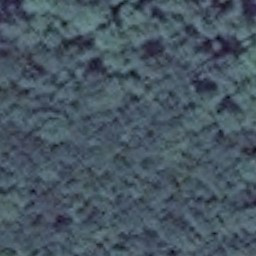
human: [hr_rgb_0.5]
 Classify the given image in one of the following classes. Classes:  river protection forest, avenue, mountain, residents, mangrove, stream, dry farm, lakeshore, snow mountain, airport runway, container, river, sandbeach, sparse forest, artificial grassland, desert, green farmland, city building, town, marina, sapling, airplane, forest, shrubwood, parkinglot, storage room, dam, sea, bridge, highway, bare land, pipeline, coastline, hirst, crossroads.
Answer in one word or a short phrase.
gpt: forest